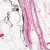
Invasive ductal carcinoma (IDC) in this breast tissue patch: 0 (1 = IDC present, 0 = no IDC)